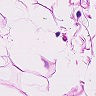
Metastatic tissue present: no